Brain MRI, t2w sequence, axial 2D slice.
Patient: age 37, sex F, weight 95 kg, height 1.95 m
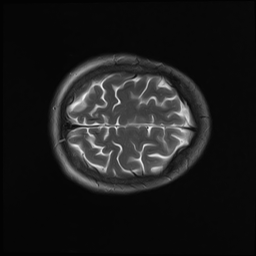